Field crop: maize
Growth stage: 2
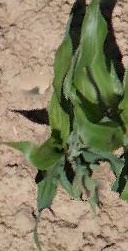
Species: maize